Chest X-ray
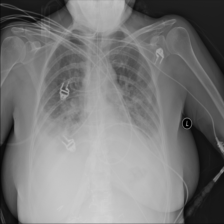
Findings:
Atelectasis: positive
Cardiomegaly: negative
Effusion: positive
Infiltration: positive
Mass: negative
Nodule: negative
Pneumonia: negative
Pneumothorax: negative
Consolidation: negative
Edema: negative
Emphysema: negative
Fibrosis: negative
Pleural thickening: negative
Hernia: negative